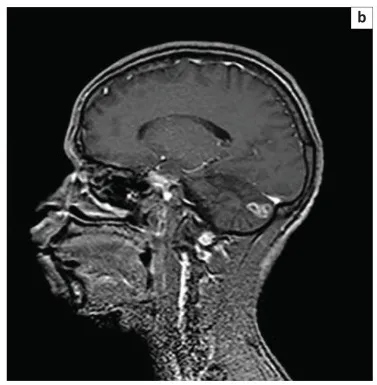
Post-contrast. T1W images of the patient discussed in Case 2 at the level of the right cerebellar hemisphere demonstrating low signal intensity in the cerebellum with enhancement in the same region post-contrast administration.
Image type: radiology (mri)